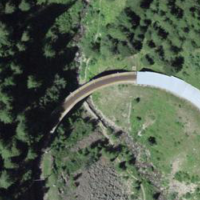
EUNIS habitat code: 31
Species observed at this site:
Saxifraga paniculata